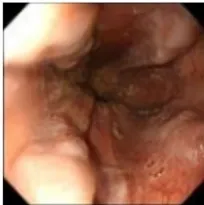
(B-F) Annual routine check-ups from 2019 to 2023 showed progressive aggravation of esophageal and gastric fundal varices.
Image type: endoscopy (gi_endoscopy)